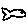
Label: fish